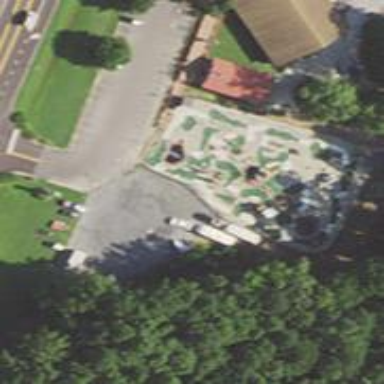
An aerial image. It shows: Miniature golf leisure land.